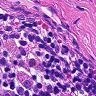
Metastatic tissue present: no